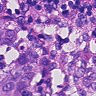
Metastatic tissue present: yes